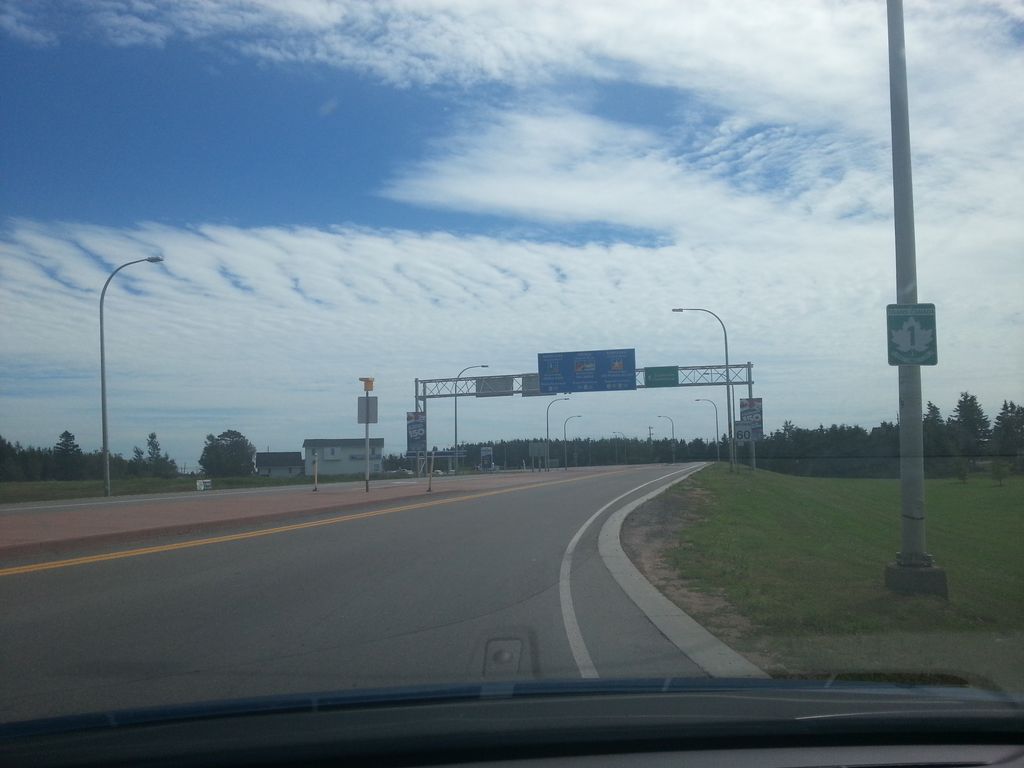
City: charlottetown